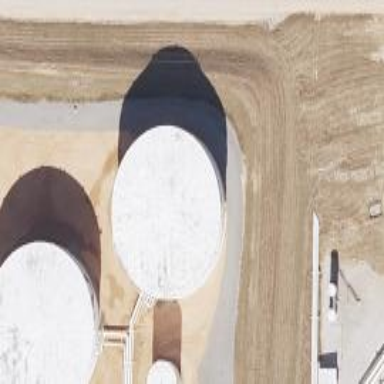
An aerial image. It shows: Storage tank which is man-made.